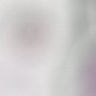
Metastatic tissue present: no